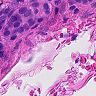
Metastatic tissue present: yes